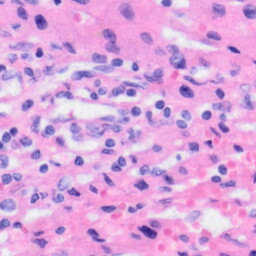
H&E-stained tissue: Liver